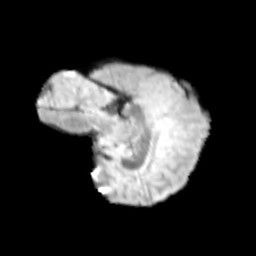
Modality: T2w
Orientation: sagittal
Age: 11
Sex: male
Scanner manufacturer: siemens
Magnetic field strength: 3 T
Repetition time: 3.8 s
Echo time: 0.07 s